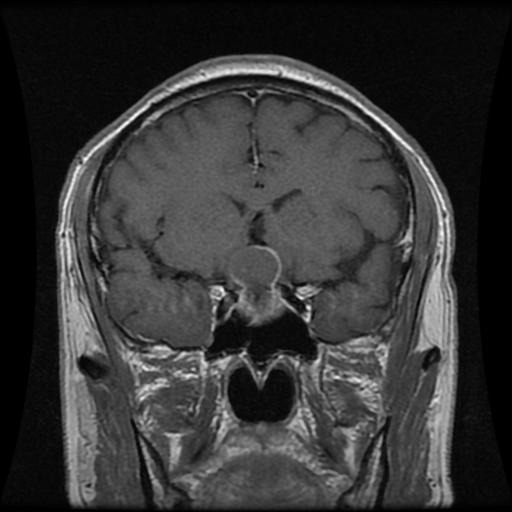
Label: pituitary